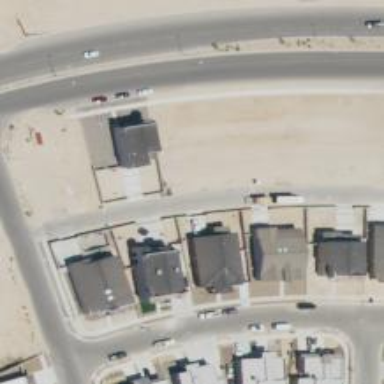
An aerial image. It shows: Alley classified as service road.